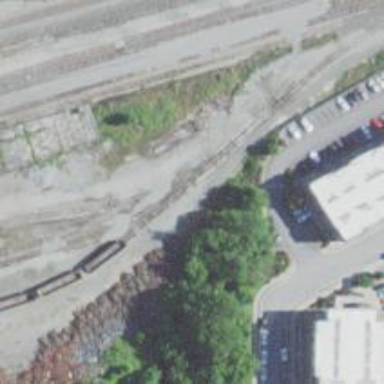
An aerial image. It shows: Disused railway spur service.